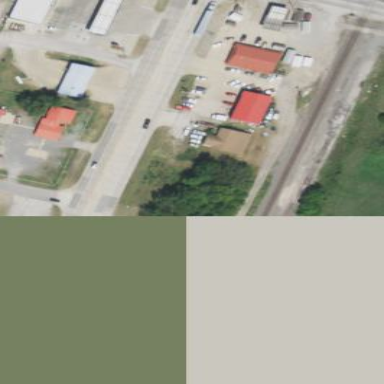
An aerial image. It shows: Convenience store with fuel amenities. It is part of retail landuse.